Interaction volume radius: 5 \u00c5
Interaction volume height: 15 \u00c5
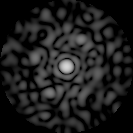
Disorder parameter: 0.7942